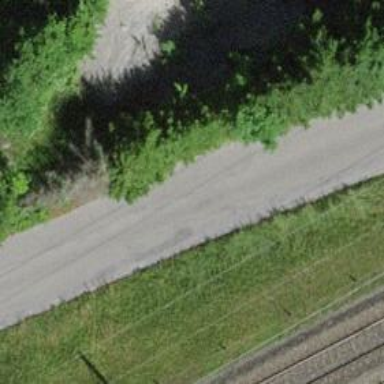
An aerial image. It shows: Unclassified road with asphalt surface.